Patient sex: F
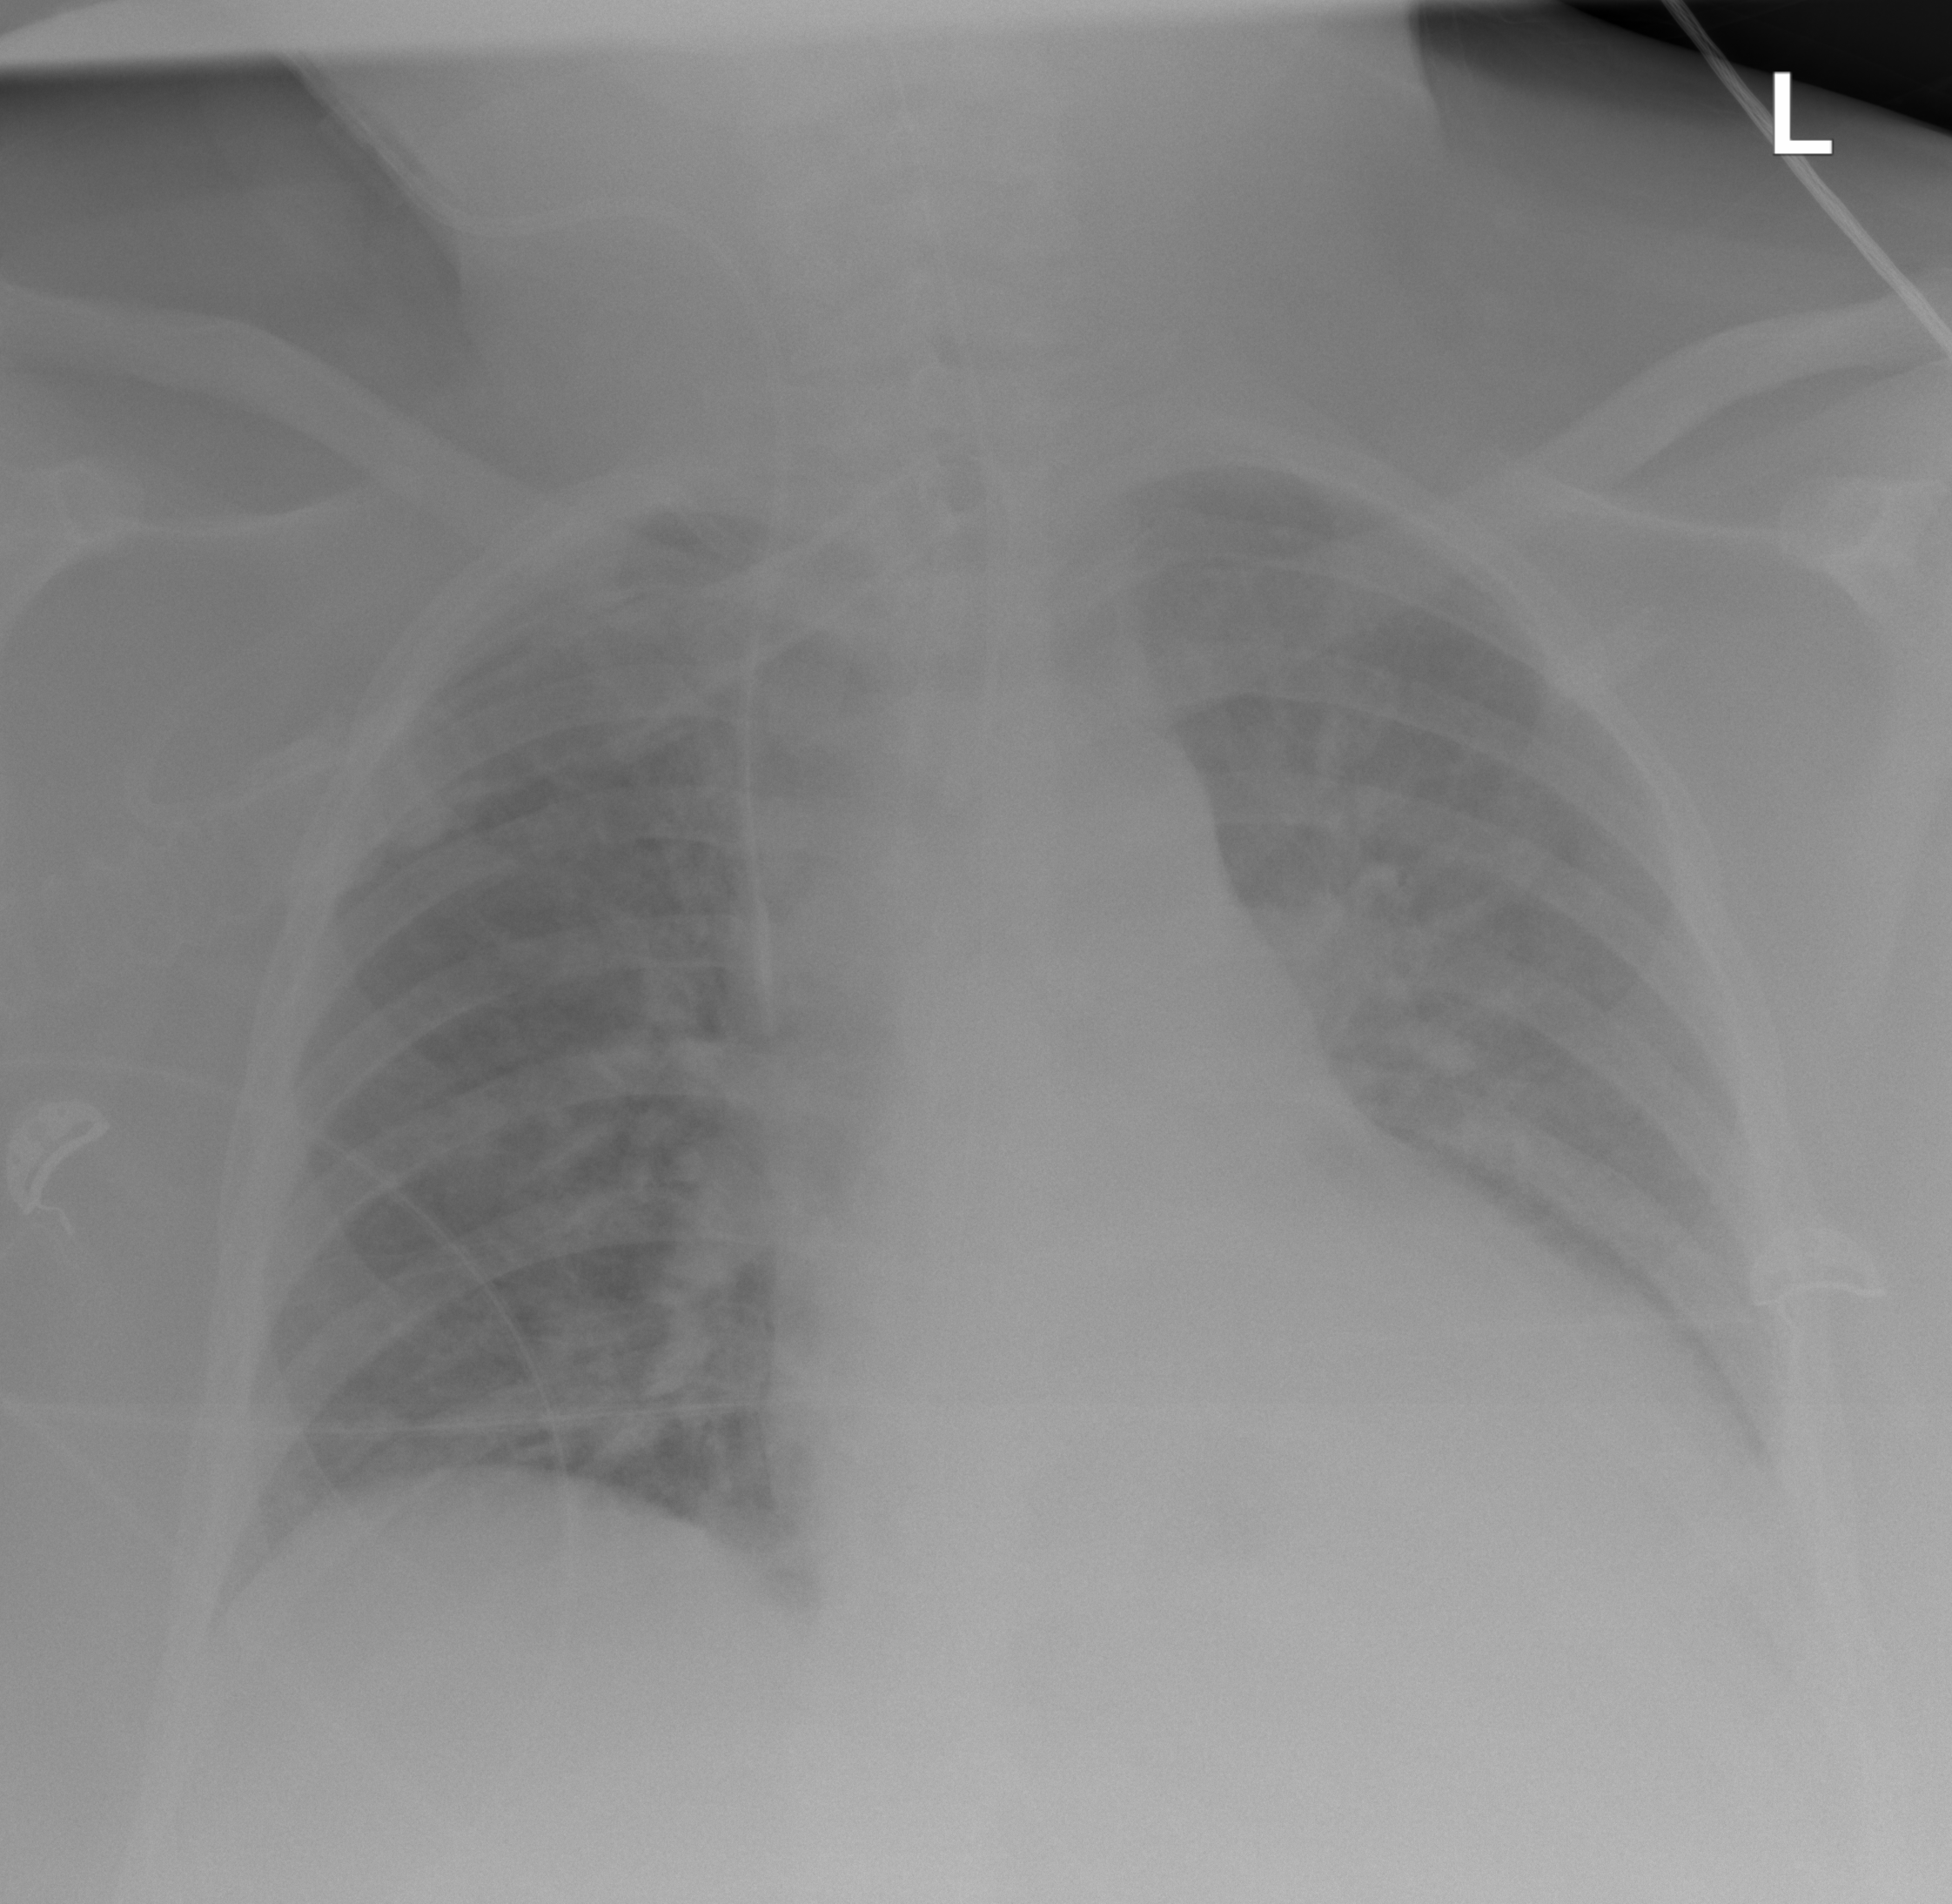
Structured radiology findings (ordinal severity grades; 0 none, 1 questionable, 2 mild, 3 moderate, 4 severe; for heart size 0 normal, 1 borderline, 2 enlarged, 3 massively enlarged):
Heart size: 2
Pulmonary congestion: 2
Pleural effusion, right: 0
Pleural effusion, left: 1
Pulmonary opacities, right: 0
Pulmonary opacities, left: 2
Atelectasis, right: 0
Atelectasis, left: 2